Question: I am using Visual Studio 2013. I am getting the 'Access violation reading location 0xCDCDCDD1' error. References from <URL> doc before using it.
My code:
'''
#include "SingleNode.h"
#include "SingleList.h"
#include <iostream>
SingleList::SingleList() {}
SingleList::~SingleList() {}
...
void SingleList::addHead(int value){
ISingleNode *temp1 = (ISingleNode *)malloc(sizeof(SingleList));
head = NULL;
temp1->setValue(value);
temp1->setNext(head->getNext());
if (!head->getNext())
{
head = temp1;
}
else
{
temp1->setNext(head->getNext());
head = temp1;
}
}
...
'''
The error is in the line 'temp1->setValue(value);'
The 'setValue(int value)' function is included from here:
'''
#include "SingleNode.h"
SingleNode::SingleNode() {}
SingleNode::~SingleNode() {}
void SingleNode::setValue(int value){
this->value = value;
}
int SingleNode::getValue(){
return value;
}
ISingleNode * SingleNode::getNext(){
return next;
}
void SingleNode::setNext(ISingleNode * next){
this->next = next;
}
'''
SingleNode.h:
'''
#pragma once
#include "Interfaces01.h"
class SingleNode :public ISingleNode{
private:
int value;
ISingleNode * next = NULL;
public:
SingleNode();
~SingleNode();
void setValue(int value);
int getValue();
ISingleNode * getNext();
void setNext(ISingleNode * next);
};
'''
SingleList.h:
'''
#pragma once
#include "Interfaces01.h"
class SingleList :public ISingleList{
private:
int value;
ISingleNode * head=NULL;
ISingleNode * temp=NULL;
ISingleNode * next=NULL;
ISingleNode * temp1;
public:
SingleList();
~SingleList();
ISingleNode * getHead();
void setHead(ISingleNode * head);
void addHead(int value);
void orderSort2();
void orderSort3();
void sequenceOrderSort();
void reverse();
ISingleNode * swap(ISingleNode * head, int k);
ISingleNode * get_node(ISingleNode * head, int k);
};
'''
On breaking at the line, the debugger is showing me the following values:

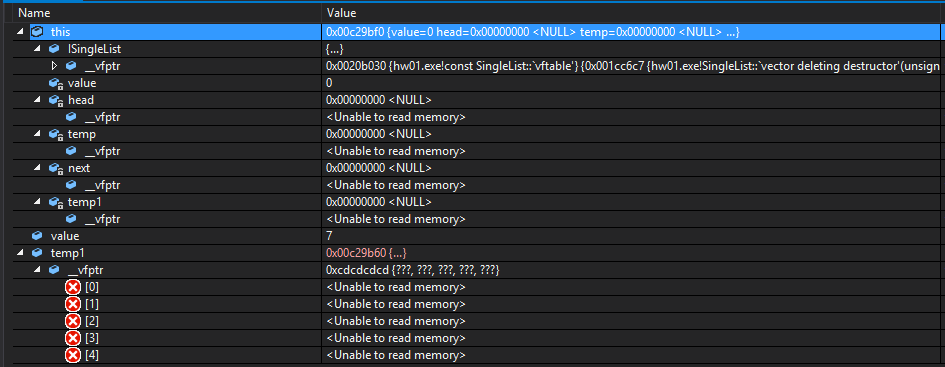
Answer: 1. Change: ISingleNode *temp1 = (ISingleNode *)malloc(sizeof(SingleList));
into: ISingleNode *temp1 = new SingleList;
2. You are accessing a NULL pointer: head = NULL; // set to NULL
temp1->setValue(value);
temp1->setNext(head->getNext()); // oops!
you probably meant: void SingleList::addHead(int value)
{
ISingleNode *temp1 = new SingleList;
temp1->setValue(value);
temp1->setNext(head);
head = temp1;
}